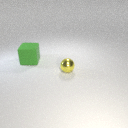
large green rubber cube behind small yellow metal sphere